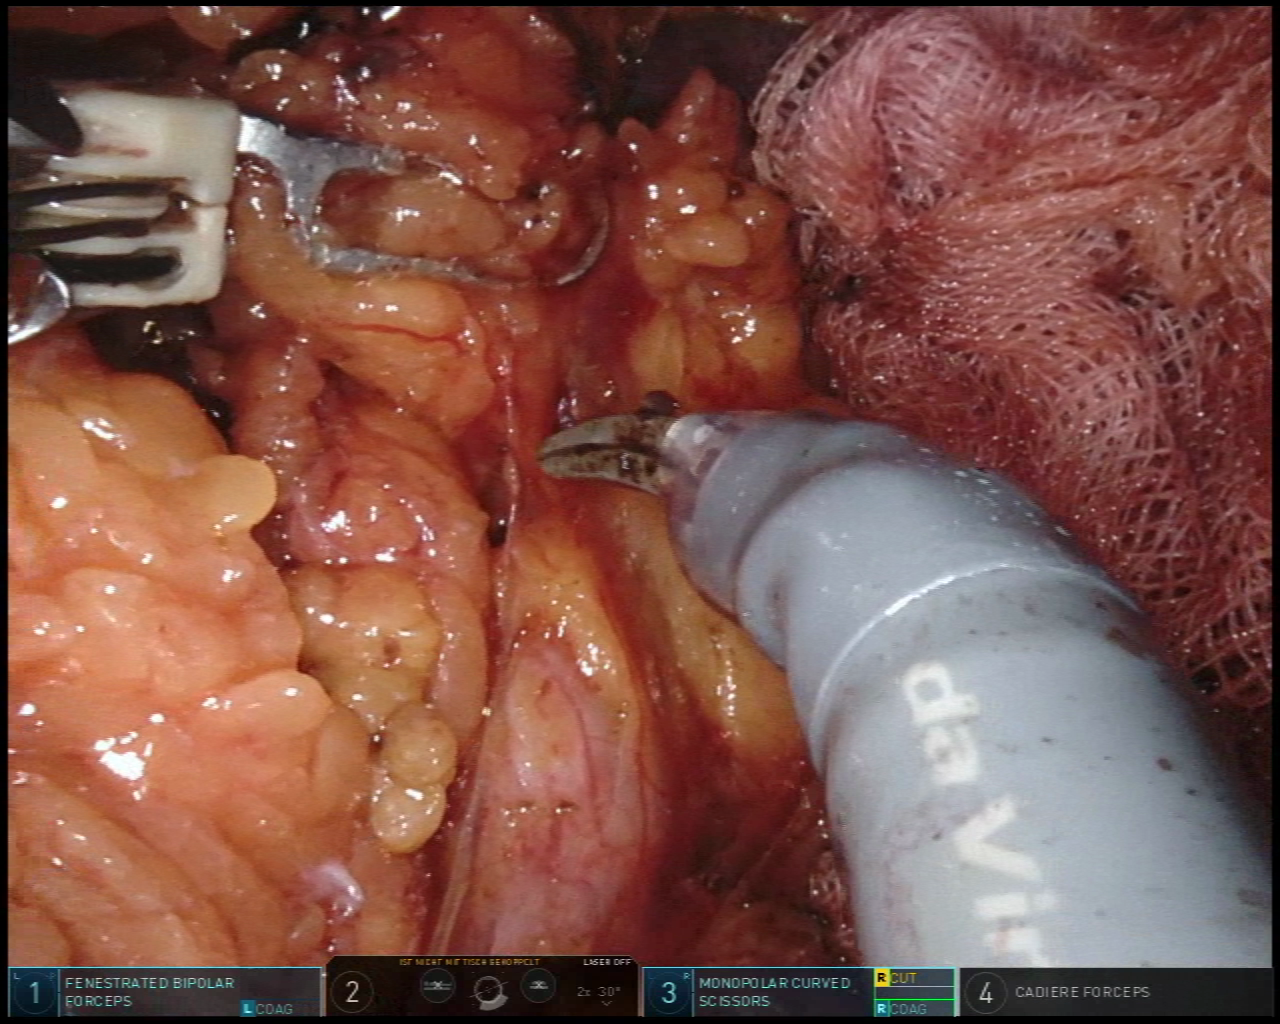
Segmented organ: stomach
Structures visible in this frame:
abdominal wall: no
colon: no
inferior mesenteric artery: no
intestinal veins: no
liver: no
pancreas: no
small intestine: no
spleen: yes
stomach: yes
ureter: no
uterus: no
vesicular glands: no